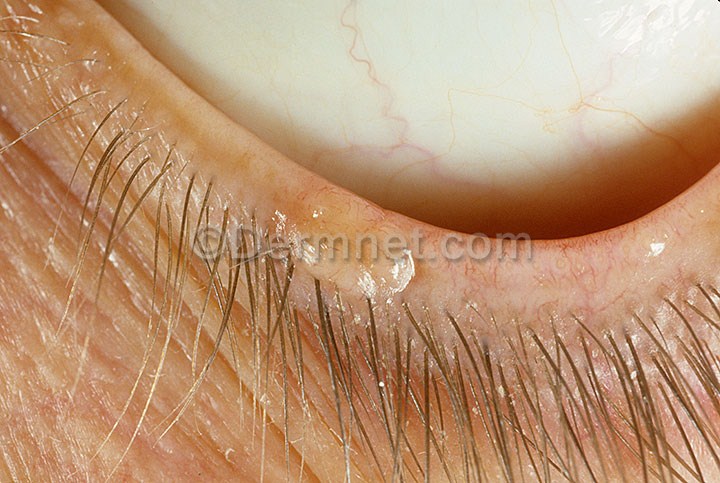
Disease: Actinic Keratosis Basal Cell Carcinoma and other Malignant Lesions